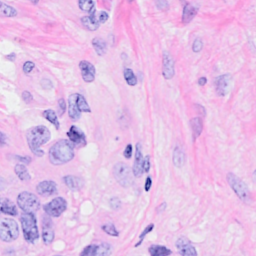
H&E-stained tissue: Breast